Question: Problem is when I am using a custom progressDrawable in a SeekBar widget (perhaps incorrectly) it is rendered in a very aliased/ugly/low quality form. I have set "drawingCacheQuality" to high and there is no difference. Anyone have any ideas?
Am developing on a Nexus One (OS 2.2.1) with target build for project as API 1.5 (though I would hope that shouldn't matter).
Here is a sample of what it looks like:

My aim is to create a simple nifty visual switch with two states (on and off), and a slider to move between them. I didn't really see a better widget for this and practically everything is done for me with SeekBar. If someone has a better idea which doesn't involve rewriting tons of boiler plate code that would be nice. It just seems like this should really be doable with minimal effort somehow working with or extending SeekBar. I'm at a bit of a loss where to start though.
I'm guessing one idea would be to just overlay my on_off image onto the ShapeDrawable and use that as the background (and "@android:color/transparent" for progressDrawable), but I'm not too familiar with how to do that...
Basic code for a new actvitiy
'''
@Override
public void onCreate(Bundle savedInstanceState)
{
super.onCreate(savedInstanceState);
setContentView(R.layout.main);
seek = (SeekBar)findViewById(R.id.seek);
seek.setOnSeekBarChangeListener(new SeekBar.OnSeekBarChangeListener() {
public void onProgressChanged(SeekBar seekBar, int progress, boolean fromTouch) {
}
public void onStartTrackingTouch(SeekBar seekBar) {
}
public void onStopTrackingTouch(SeekBar seekBar) {
if (seek.getProgress() < seek.getMax() / 2.0)
seek.setProgress(0);
else
seek.setProgress(seek.getMax());
}
});
}
'''
main.xml defining the SeekBar
'''
<?xml version="1.0" encoding="utf-8"?>
<RelativeLayout xmlns:android="http://schemas.android.com/apk/res/android"
android:layout_width="fill_parent"
android:layout_height="fill_parent"
android:background="#FFFFFF">
<SeekBar android:id="@+id/seek"
android:layout_alignParentTop="true"
android:layout_centerHorizontal="true"
android:layout_height="wrap_content" android:layout_width="200dip"
android:background="@drawable/background"
android:padding="4dip"
android:drawingCacheQuality="high"
android:progressDrawable="@drawable/slider_on_off"
android:progress="99" android:max="99"
android:maxHeight="100dip"
android:thumb="@drawable/slider_box"
android:thumbOffset="0dip"
/>
</RelativeLayout>
'''
background.xml Background of seekbar
'''
<?xml version="1.0" encoding="utf-8"?>
<shape
xmlns:android="http://schemas.android.com/apk/res/android"
android:shape="rectangle"
android:useLevel="false" >
<corners
android:radius="4dip" />
<solid
android:color="#FF282828" />
</shape>
'''
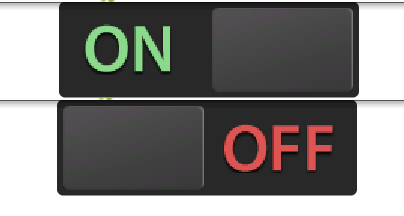
Answer: The drawing cache quality has no relation with what you are trying to do. Make sure that you put your images in the res/drawable-hdpi folder.